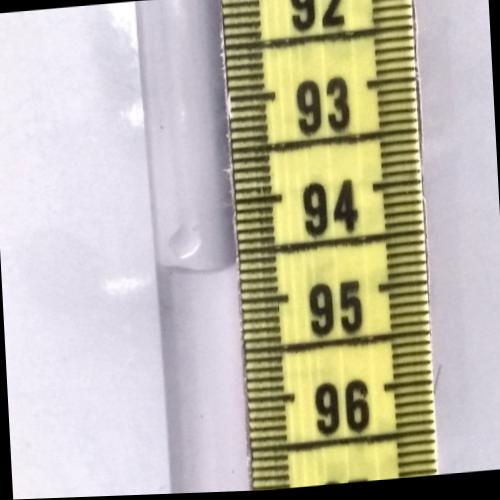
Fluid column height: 94.6 cm